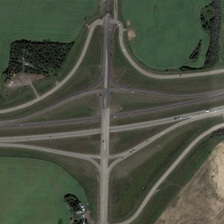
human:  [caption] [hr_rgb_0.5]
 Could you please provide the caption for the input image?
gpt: a spindle shaped viaduct occupies a diamand shaped land which is surrounded by three pieces of greenland and a piece of bareland .

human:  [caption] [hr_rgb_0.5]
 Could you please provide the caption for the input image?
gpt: there is a viaduct on the bank .

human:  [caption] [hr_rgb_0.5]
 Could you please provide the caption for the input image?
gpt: a viaduct is built on the bank .

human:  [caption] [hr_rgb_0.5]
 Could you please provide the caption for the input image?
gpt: this viaduct spans two bustling roads in this farmland .

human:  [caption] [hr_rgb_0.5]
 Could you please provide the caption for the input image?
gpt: some green trees and several pieces of meadows are around a viaduct .